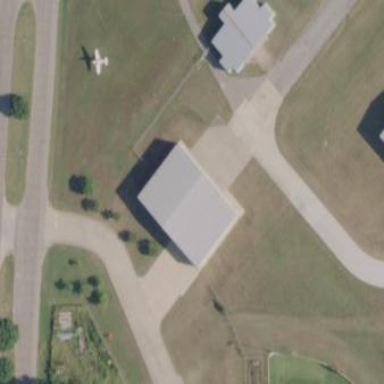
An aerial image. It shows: Hangar building at the airport.